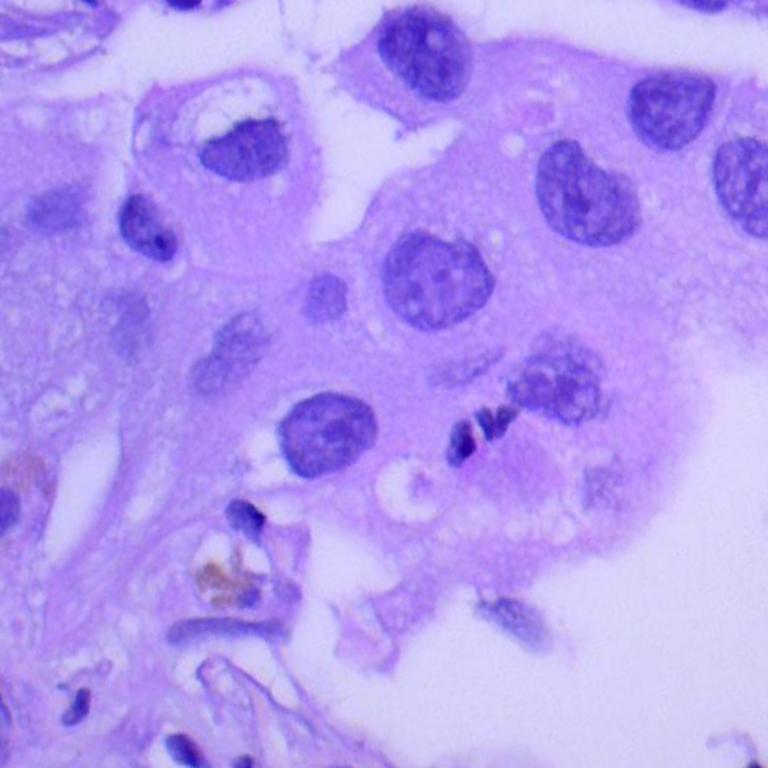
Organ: lung
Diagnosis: adenocarcinomas